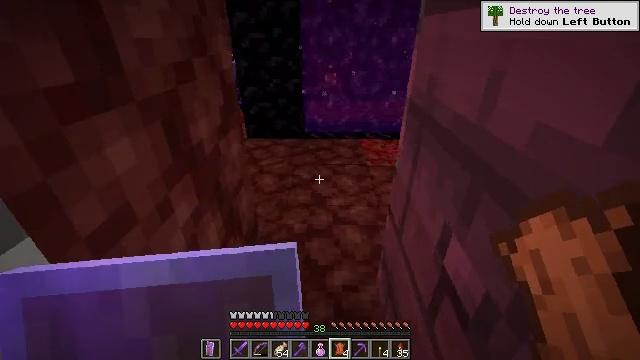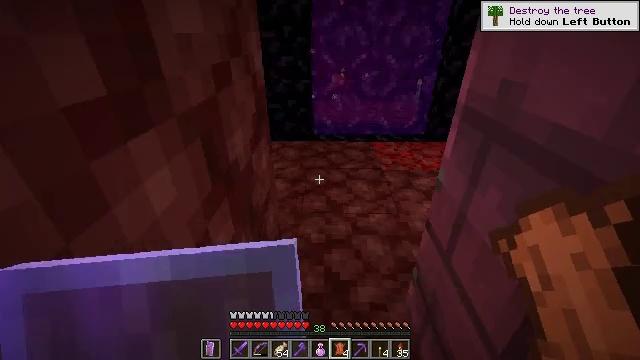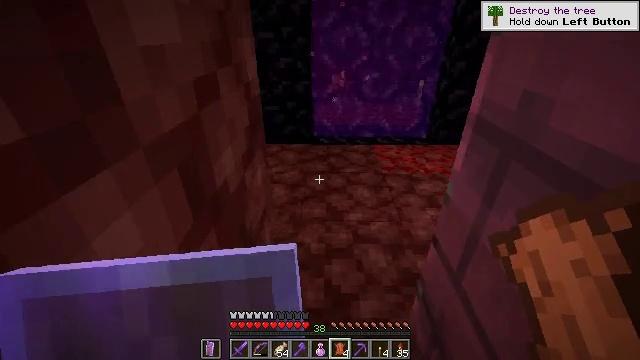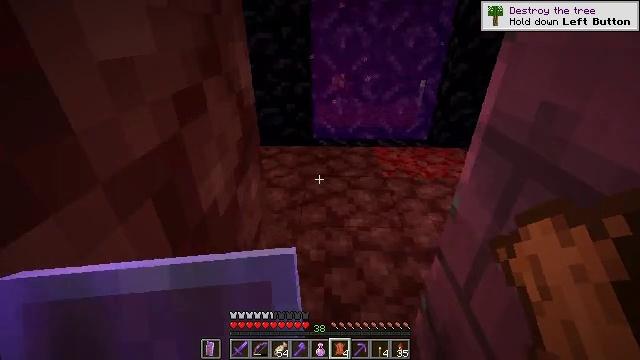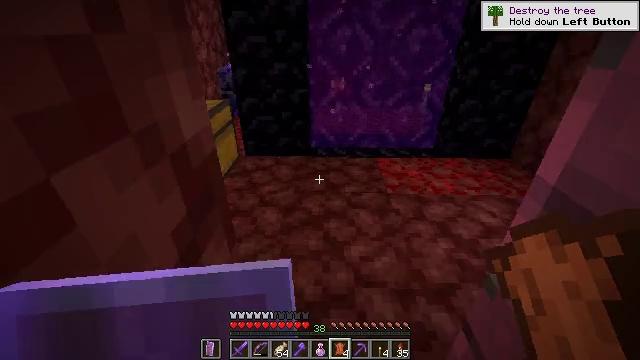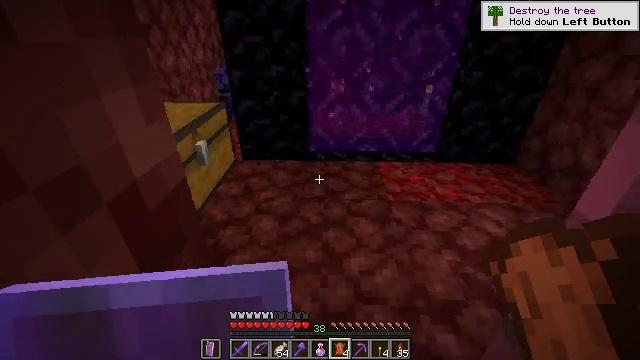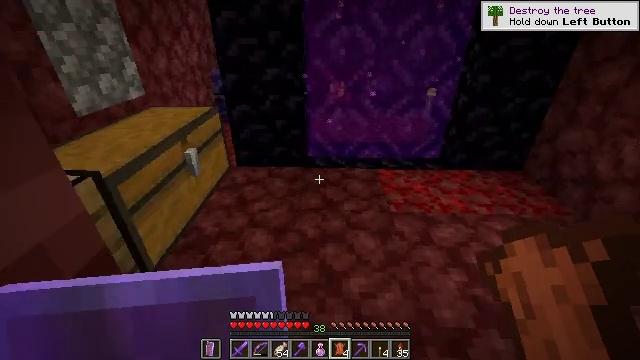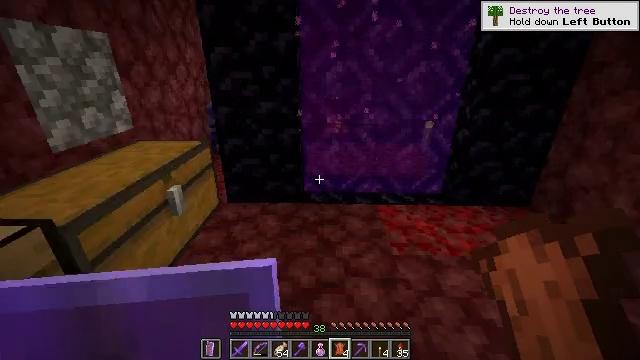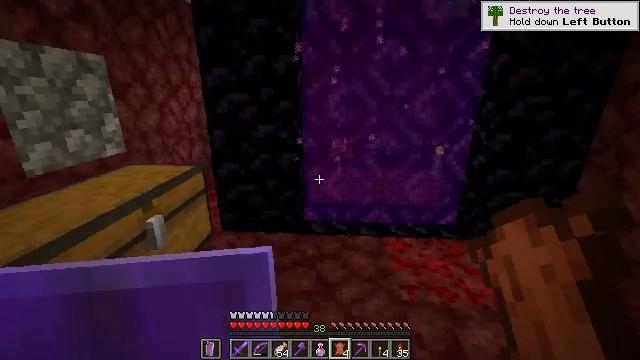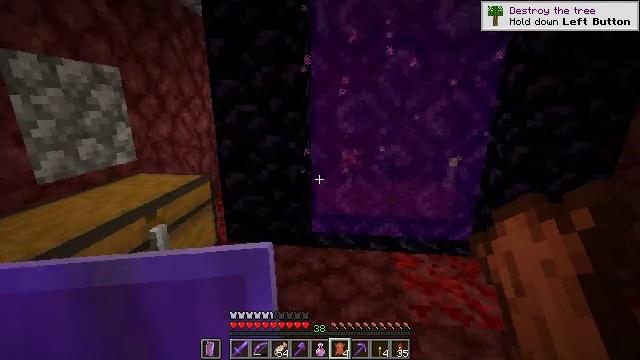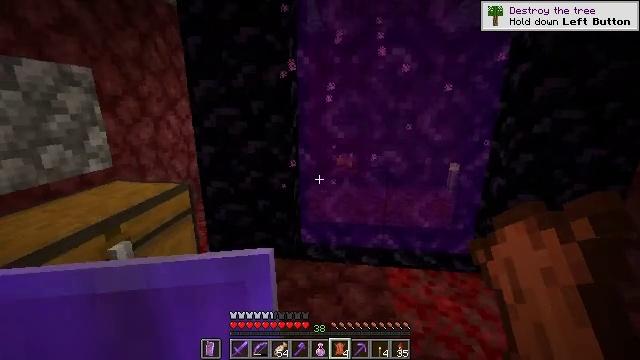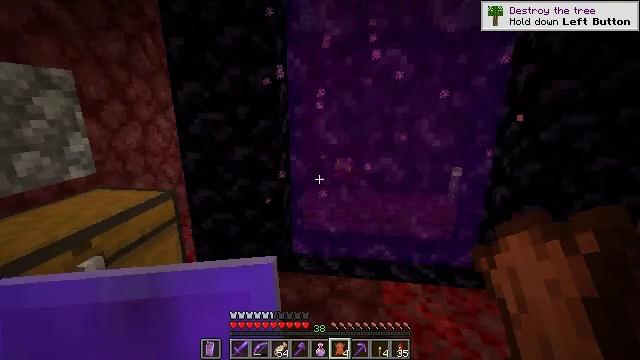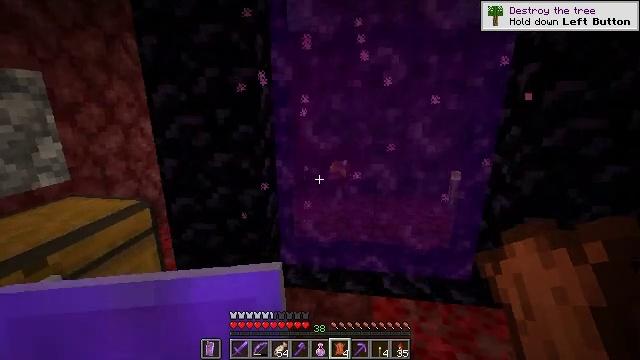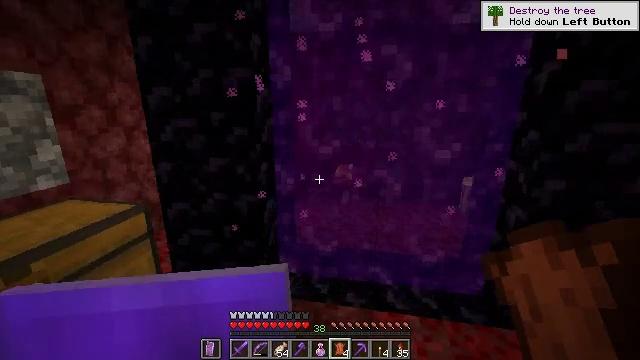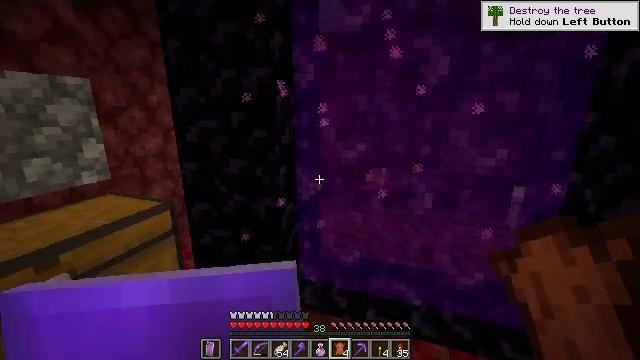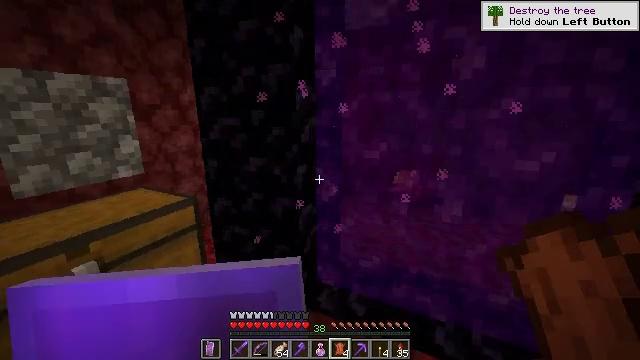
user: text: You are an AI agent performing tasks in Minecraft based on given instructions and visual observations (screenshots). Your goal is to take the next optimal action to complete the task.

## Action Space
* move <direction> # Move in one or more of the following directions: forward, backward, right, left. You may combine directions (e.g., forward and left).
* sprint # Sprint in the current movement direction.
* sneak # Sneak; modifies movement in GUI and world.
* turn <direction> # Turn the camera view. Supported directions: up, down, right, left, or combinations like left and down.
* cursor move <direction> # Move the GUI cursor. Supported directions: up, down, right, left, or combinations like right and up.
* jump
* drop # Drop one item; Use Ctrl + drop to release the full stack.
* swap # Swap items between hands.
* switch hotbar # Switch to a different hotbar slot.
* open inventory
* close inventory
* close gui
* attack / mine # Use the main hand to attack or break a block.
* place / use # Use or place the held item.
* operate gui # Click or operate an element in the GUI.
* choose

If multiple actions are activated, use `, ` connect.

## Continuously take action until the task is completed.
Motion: motion action
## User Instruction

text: craft item air
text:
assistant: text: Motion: move forward and move left
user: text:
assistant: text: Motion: move forward
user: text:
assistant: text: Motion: move forward
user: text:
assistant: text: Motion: move forward
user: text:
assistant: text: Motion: move forward
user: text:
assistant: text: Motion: move forward
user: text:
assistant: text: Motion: move forward, turn up
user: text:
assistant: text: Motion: move forward and move right, turn left and up
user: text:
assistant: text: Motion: move forward and move right, turn left and up
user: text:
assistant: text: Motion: move forward and move right
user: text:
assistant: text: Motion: move forward and move right
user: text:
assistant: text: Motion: move forward and move right
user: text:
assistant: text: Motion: move forward and move right, turn left
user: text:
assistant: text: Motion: move forward and move right, turn left
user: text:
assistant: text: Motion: move forward and move right, turn left
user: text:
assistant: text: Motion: move forward and move right
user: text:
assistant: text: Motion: move forward and move right
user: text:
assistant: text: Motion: move forward and move right, turn left
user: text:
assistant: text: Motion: move forward, turn left
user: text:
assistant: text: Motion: move forward, turn left
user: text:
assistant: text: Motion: move forward
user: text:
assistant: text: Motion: move forward
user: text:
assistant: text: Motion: move forward, turn left
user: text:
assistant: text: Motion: move forward, turn left and down
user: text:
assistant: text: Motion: turn left and down
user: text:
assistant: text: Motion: turn left and down
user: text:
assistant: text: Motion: turn left and down
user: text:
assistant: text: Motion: turn left
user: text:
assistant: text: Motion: turn left
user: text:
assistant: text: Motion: turn left